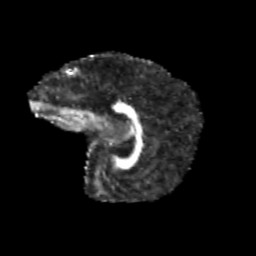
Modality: FA
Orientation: sagittal
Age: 11
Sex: female
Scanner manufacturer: siemens
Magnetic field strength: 3 T
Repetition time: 3.8 s
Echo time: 0.07 s